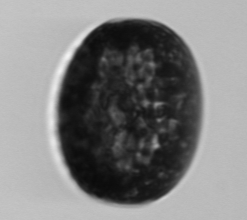
Label: Coscinodiscus